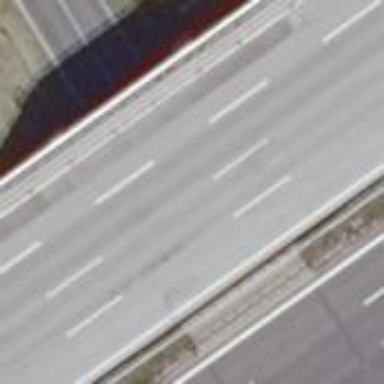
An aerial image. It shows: Motorway area.